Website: macys
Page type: customer-info-address
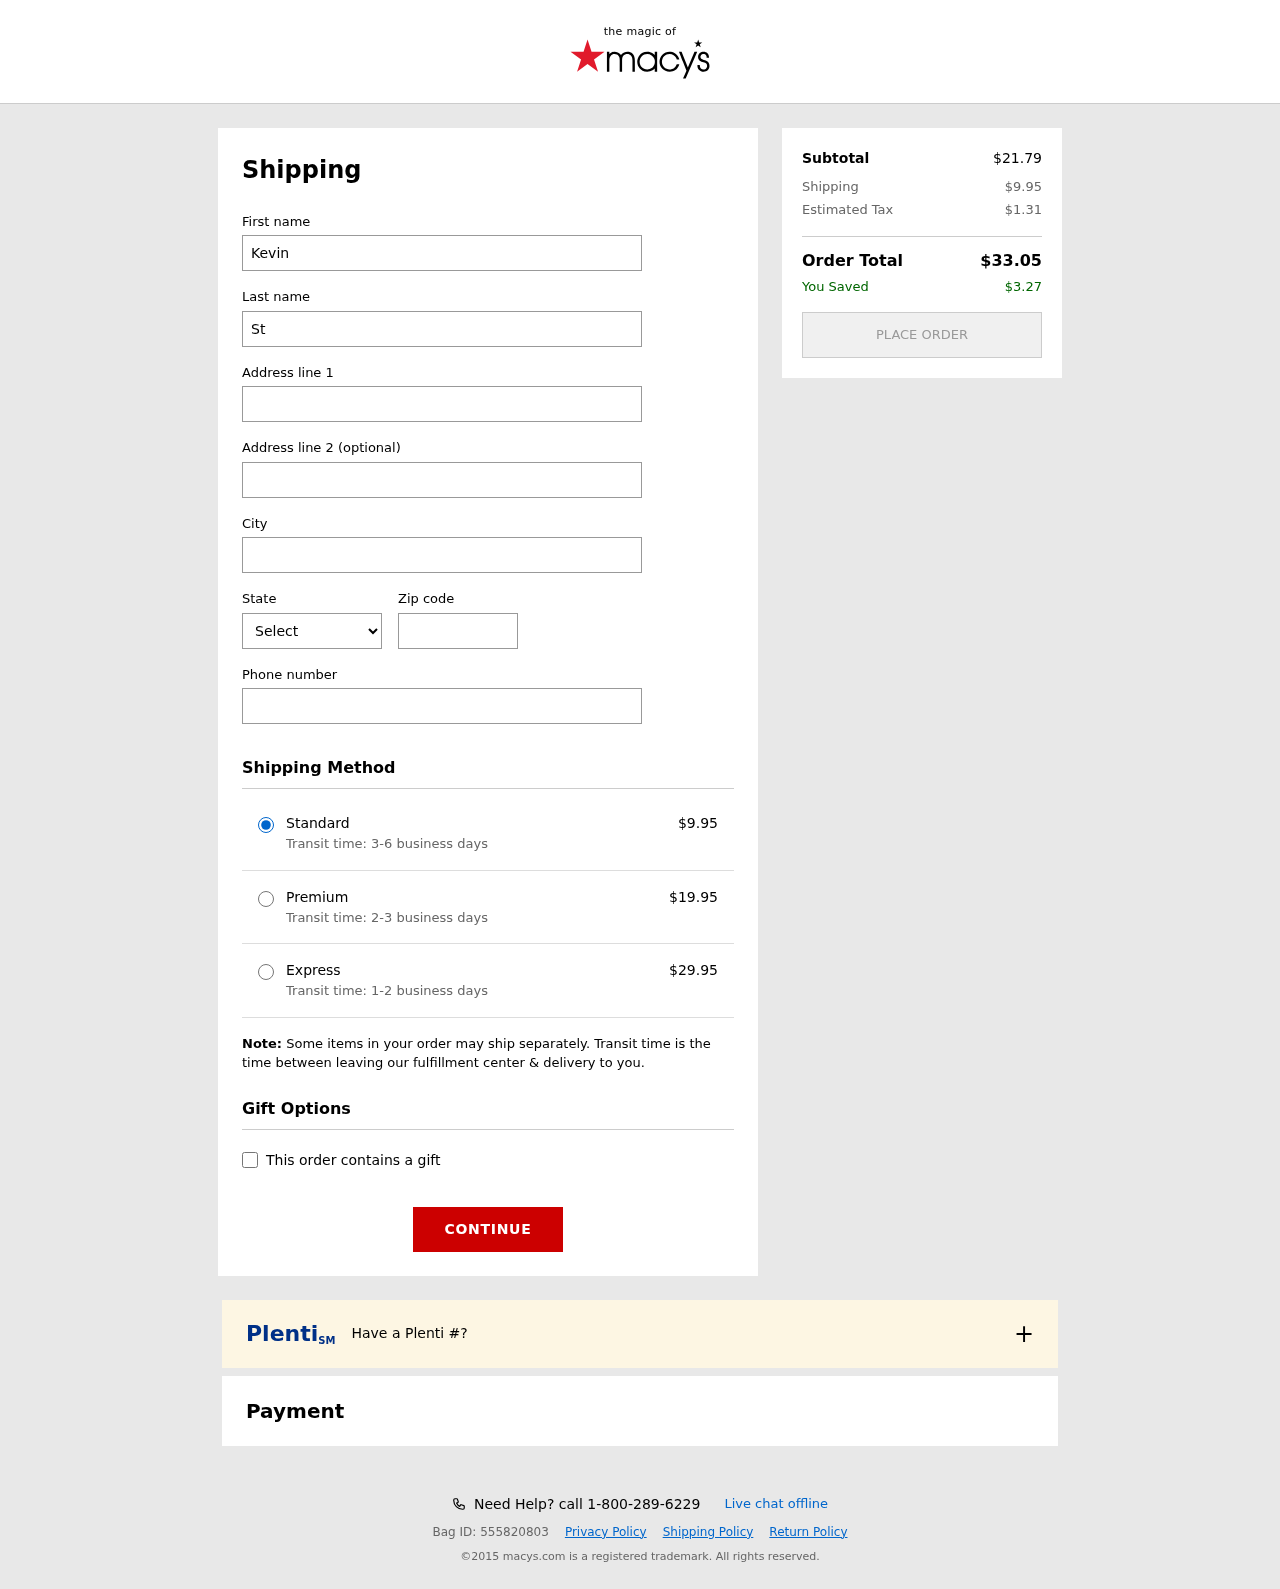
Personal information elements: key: PII_CITY
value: Velazquezville
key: PII_FIRSTNAME
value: Kevin
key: PII_LASTNAME
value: Stone
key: PII_PHONE
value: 9036539463
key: PII_POSTCODE
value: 36130
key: PII_STATE_ABBR
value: ID
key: PII_STREET
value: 97709 Karl Parkway Apt. 967
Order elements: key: ORDER_SHIPPING_COST
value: $9.95
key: ORDER_SHIPPING_COST_PREMIUM
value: $19.95
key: ORDER_SHIPPING_COST_EXPRESS
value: $29.95
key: ORDER_SUBTOTAL
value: $21.79
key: ORDER_TAX
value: $1.31
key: ORDER_TOTAL
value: $33.05
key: ORDER_SAVINGS
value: $3.27